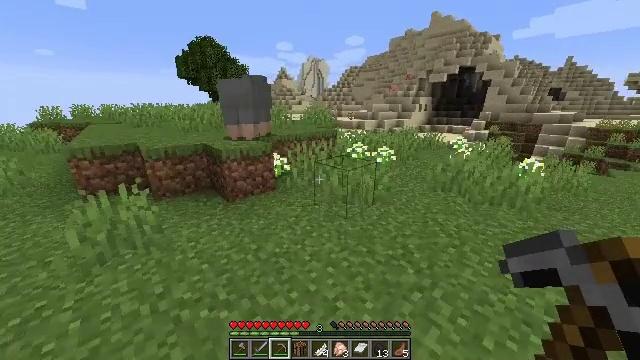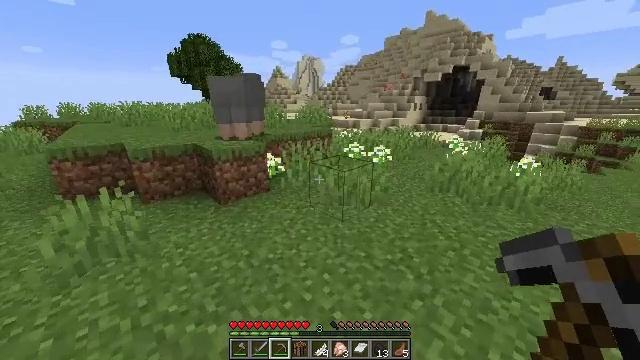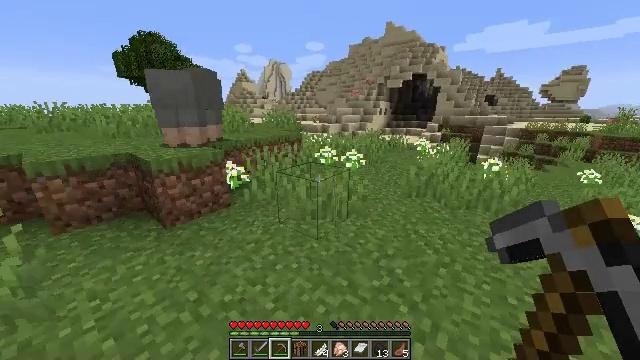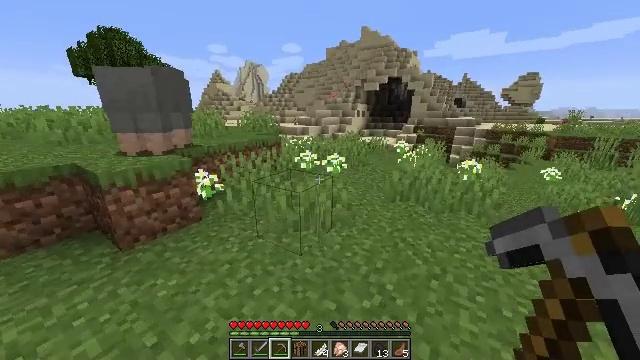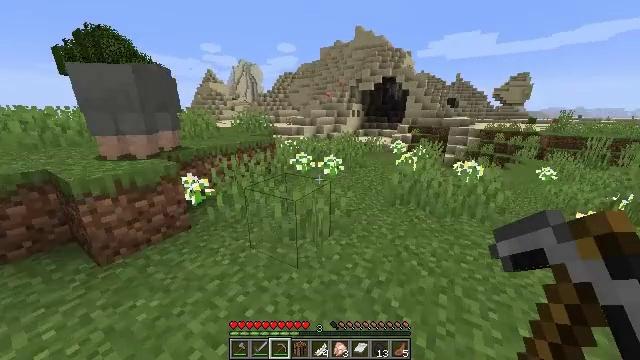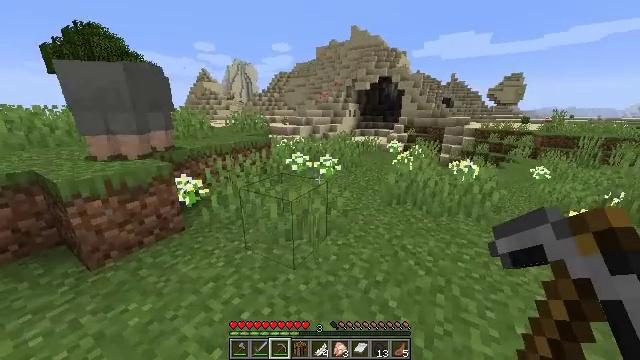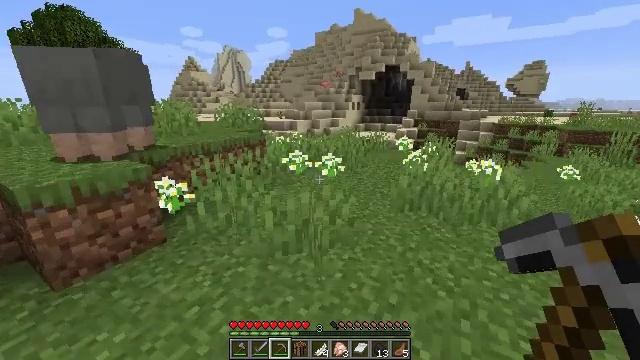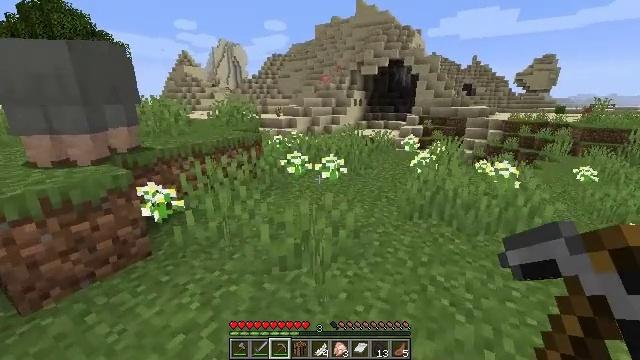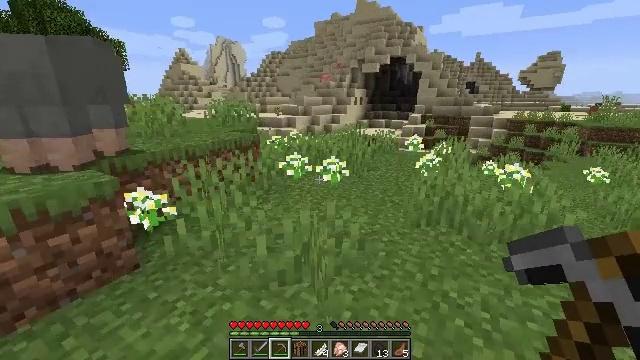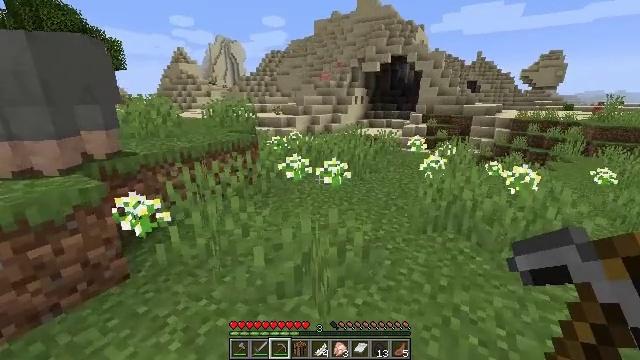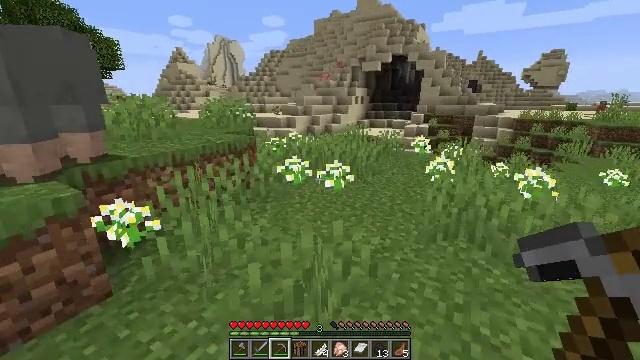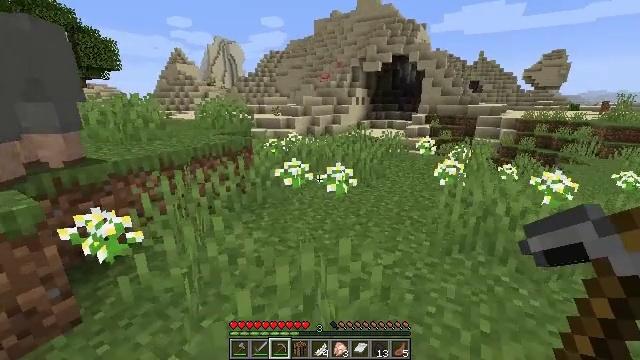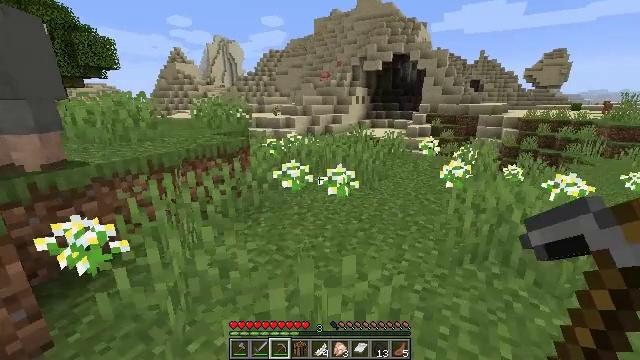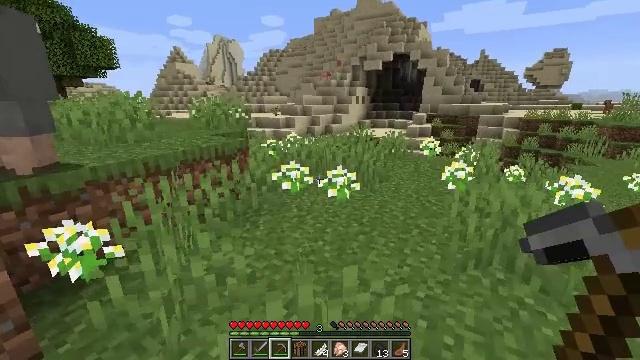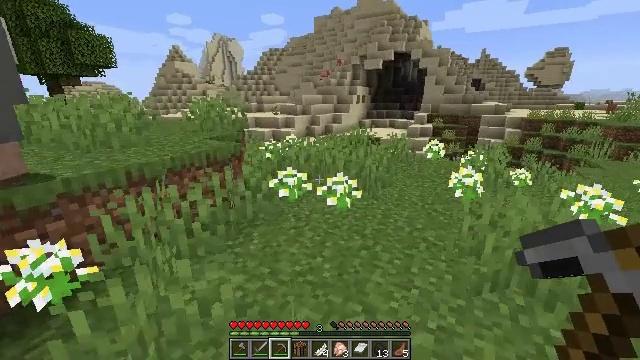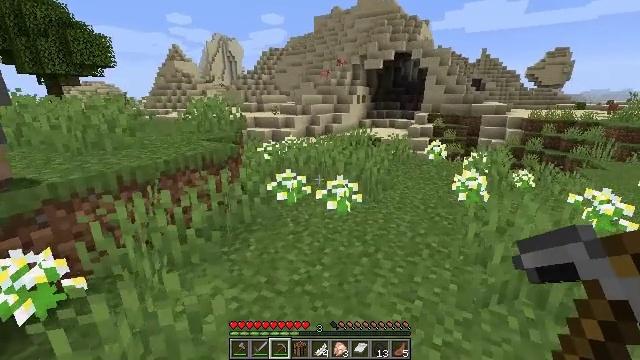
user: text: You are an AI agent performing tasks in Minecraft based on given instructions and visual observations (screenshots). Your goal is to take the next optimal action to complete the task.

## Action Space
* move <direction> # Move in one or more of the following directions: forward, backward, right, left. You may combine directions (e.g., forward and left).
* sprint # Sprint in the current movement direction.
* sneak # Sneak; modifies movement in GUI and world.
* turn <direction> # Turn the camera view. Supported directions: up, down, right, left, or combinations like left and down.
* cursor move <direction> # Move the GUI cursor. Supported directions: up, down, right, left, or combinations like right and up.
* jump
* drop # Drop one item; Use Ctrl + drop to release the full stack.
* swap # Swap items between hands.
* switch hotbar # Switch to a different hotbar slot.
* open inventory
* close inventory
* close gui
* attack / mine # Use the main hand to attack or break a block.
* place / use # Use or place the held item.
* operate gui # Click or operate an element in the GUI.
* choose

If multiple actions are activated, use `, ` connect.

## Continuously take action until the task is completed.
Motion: motion action
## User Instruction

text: Hunt animals.
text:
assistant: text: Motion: move forward, turn right
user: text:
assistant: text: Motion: move forward, turn right
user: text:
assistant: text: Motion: move forward, turn right
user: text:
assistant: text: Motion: turn right
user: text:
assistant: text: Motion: turn right
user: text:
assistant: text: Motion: move forward
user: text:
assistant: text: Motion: move forward
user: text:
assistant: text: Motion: move forward
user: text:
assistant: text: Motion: move forward
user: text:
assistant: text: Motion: move forward
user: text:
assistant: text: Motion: move forward
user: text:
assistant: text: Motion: move forward
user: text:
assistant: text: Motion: move forward
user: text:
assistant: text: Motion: move forward
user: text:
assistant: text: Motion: move forward
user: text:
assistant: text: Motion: move forward
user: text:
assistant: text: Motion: move forward
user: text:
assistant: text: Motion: move forward
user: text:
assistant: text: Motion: move forward
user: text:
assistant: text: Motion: move forward
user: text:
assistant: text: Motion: move forward
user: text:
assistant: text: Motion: move forward
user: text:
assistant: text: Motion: move forward
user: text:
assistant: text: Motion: move forward
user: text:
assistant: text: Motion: move forward
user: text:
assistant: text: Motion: move forward
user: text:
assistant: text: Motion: move forward
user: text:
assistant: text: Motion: move forward
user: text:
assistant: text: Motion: move forward
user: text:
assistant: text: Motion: move forward